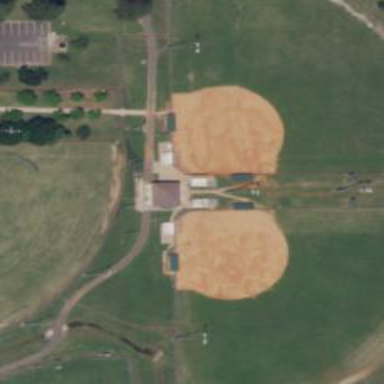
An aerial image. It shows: Baseball pitch for leisure land activities.